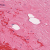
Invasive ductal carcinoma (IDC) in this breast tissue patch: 0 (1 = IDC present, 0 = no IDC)